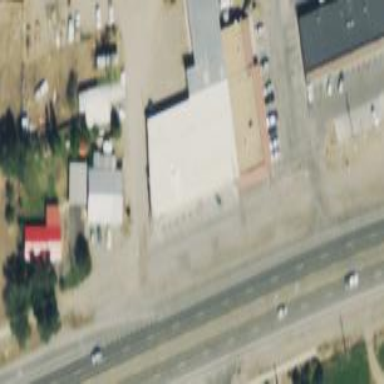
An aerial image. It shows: Building with bowling alley inside.